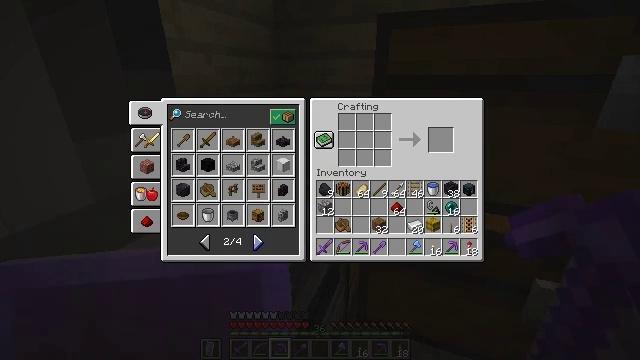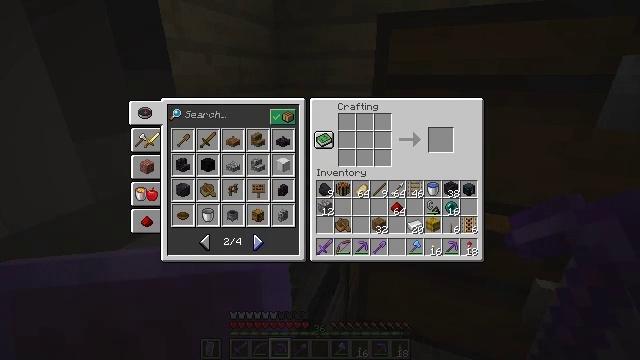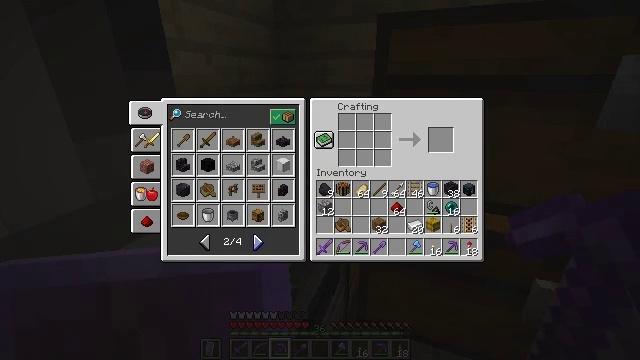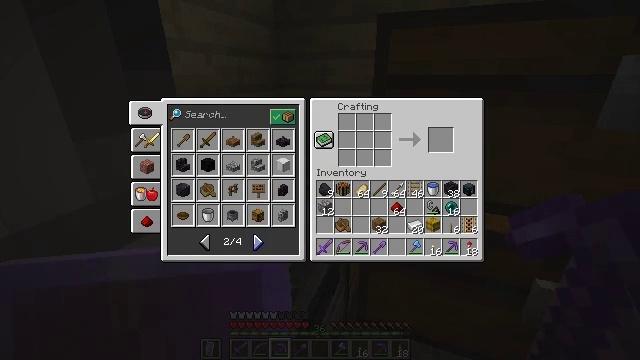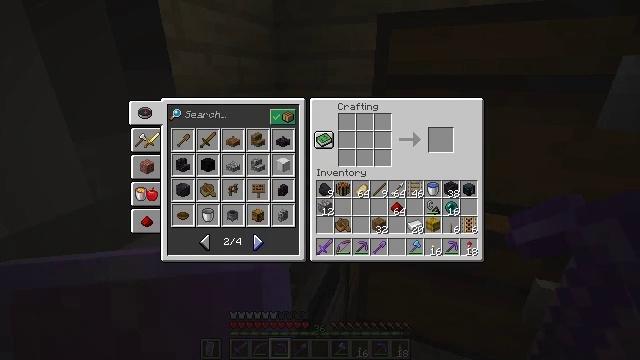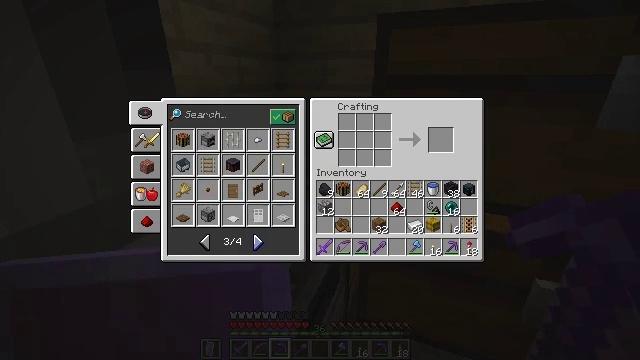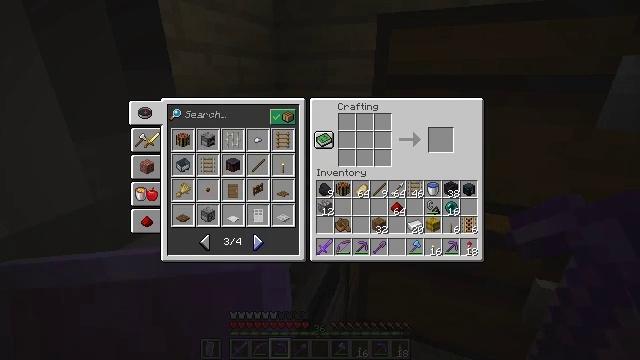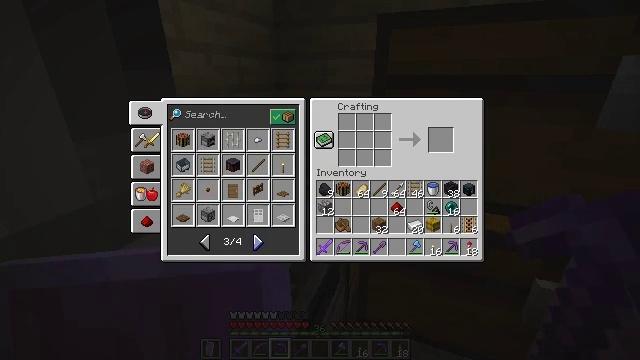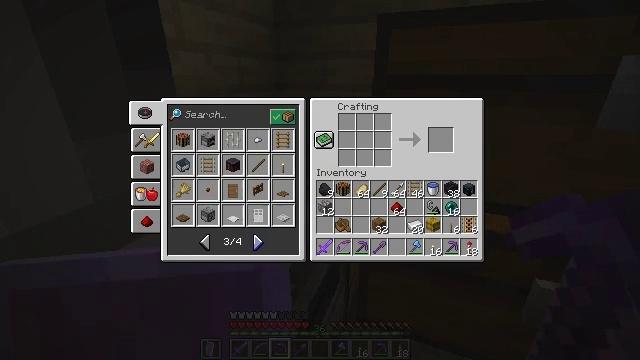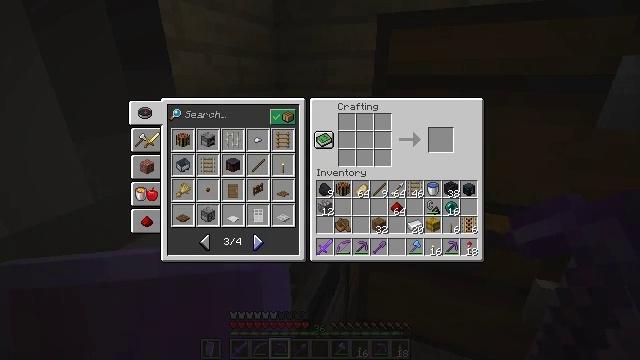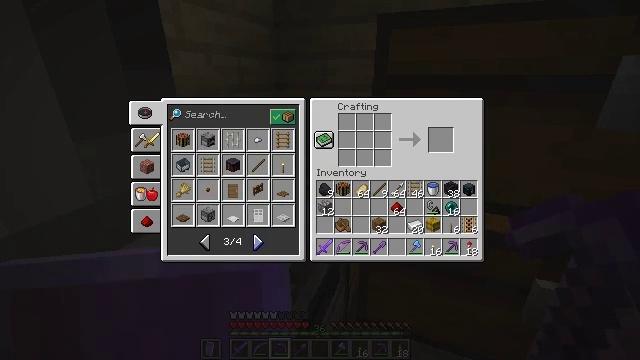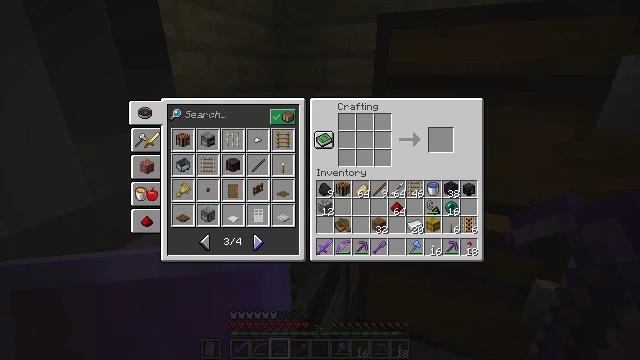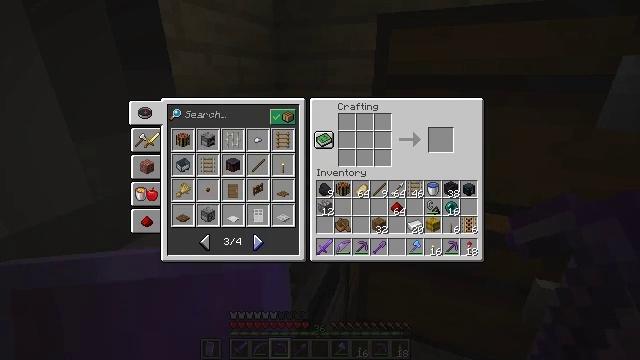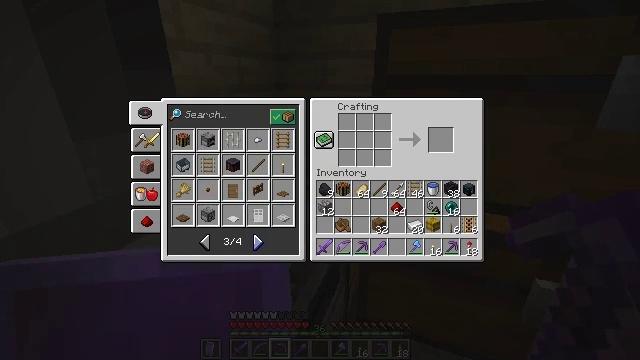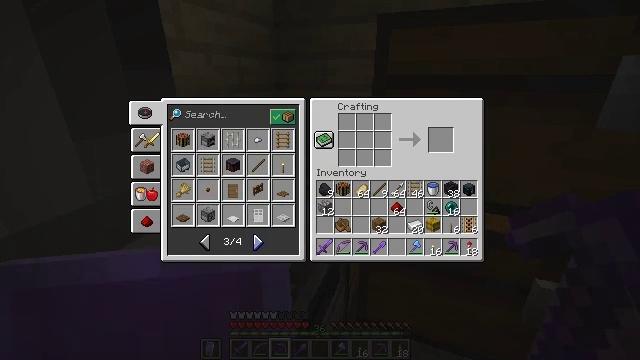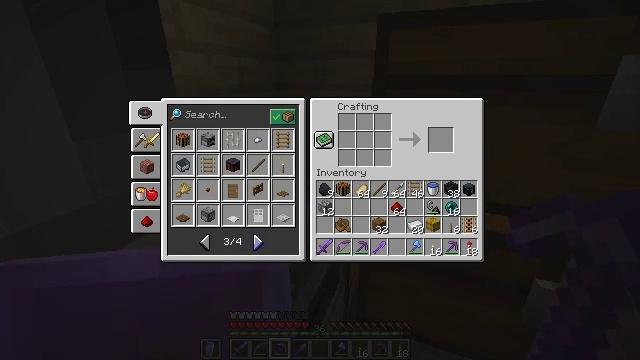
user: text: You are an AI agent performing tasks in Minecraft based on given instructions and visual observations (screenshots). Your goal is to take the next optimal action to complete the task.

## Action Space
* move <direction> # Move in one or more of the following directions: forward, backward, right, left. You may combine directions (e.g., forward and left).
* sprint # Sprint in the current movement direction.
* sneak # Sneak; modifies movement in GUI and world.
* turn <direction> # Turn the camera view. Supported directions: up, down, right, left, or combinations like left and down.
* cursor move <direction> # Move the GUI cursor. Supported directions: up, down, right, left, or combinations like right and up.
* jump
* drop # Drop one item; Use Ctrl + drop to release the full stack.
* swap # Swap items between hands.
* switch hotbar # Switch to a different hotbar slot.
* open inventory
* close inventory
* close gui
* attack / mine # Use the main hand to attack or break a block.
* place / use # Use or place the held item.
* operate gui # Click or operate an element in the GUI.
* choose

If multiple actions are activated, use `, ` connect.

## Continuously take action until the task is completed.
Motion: motion action
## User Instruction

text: Open the crafting table to make a piston.
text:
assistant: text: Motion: no_op
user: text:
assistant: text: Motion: no_op
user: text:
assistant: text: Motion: no_op
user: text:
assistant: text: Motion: no_op
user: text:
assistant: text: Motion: attack / mine
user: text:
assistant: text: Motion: attack / mine
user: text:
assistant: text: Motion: no_op
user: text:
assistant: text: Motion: no_op
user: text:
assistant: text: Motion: no_op
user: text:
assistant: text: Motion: no_op
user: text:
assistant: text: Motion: no_op
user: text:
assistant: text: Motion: no_op
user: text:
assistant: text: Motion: no_op
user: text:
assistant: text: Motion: no_op
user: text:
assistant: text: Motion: no_op
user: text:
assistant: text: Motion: no_op
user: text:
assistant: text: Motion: no_op
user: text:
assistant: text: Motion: no_op
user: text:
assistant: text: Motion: no_op
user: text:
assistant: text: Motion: no_op
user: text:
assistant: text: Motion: no_op
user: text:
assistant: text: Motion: no_op
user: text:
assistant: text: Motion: no_op
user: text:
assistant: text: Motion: no_op
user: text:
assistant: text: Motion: no_op
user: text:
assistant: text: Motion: no_op
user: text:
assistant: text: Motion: no_op
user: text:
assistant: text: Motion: no_op
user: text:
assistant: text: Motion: no_op
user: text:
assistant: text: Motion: no_op